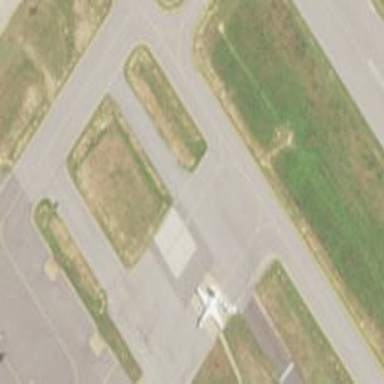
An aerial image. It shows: Image showing helipad at airport.